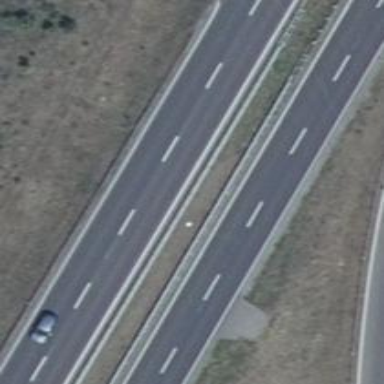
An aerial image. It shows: Asphalt trunk highway.